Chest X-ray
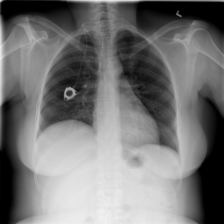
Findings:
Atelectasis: negative
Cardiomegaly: negative
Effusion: positive
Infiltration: negative
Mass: negative
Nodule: negative
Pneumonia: negative
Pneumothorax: negative
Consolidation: negative
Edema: negative
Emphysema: negative
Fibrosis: negative
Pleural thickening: negative
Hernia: negative